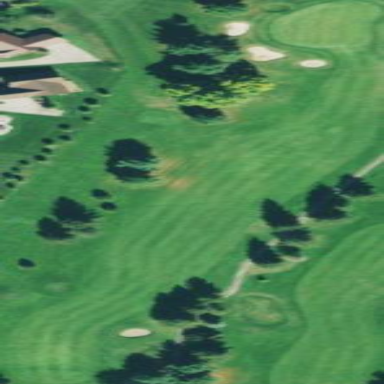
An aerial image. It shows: Golf fairway in the image.